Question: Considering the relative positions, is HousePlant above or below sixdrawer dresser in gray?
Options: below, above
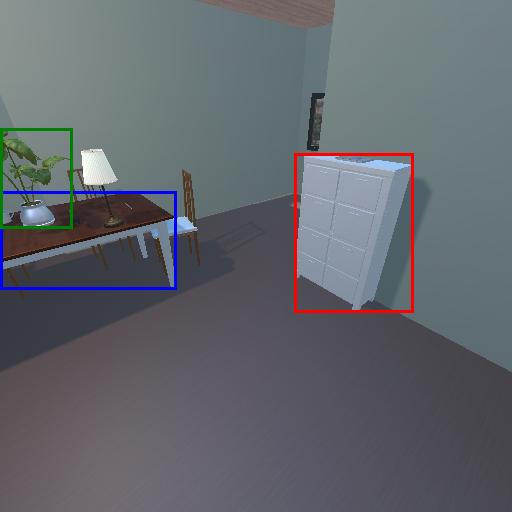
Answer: below